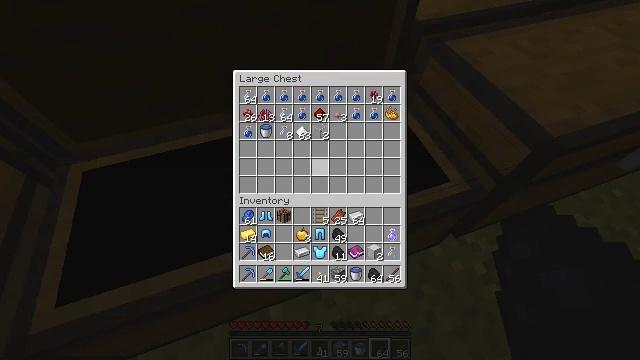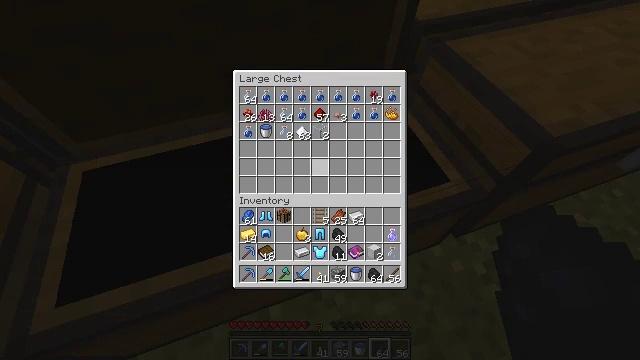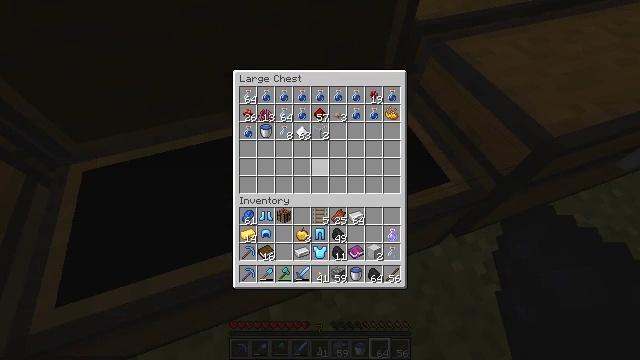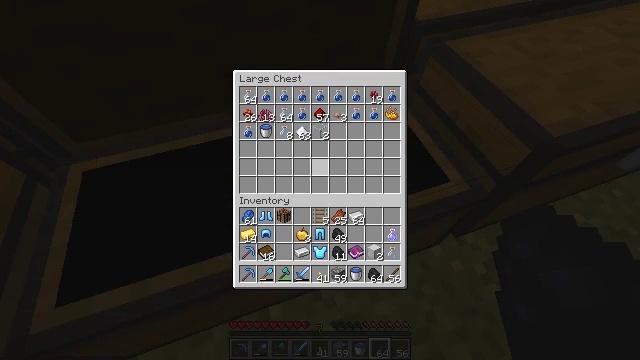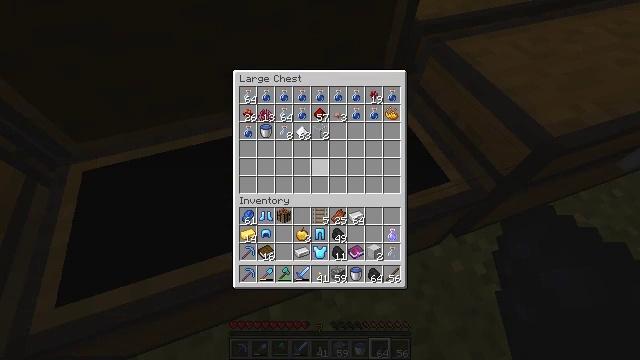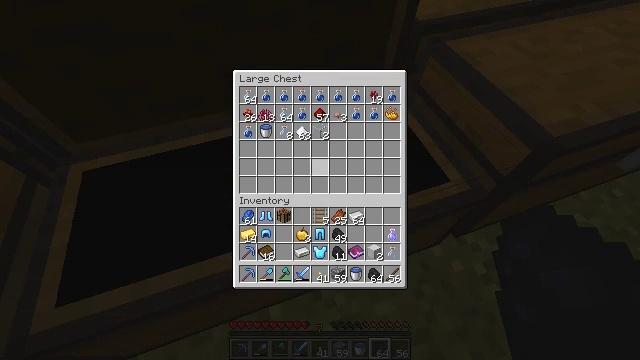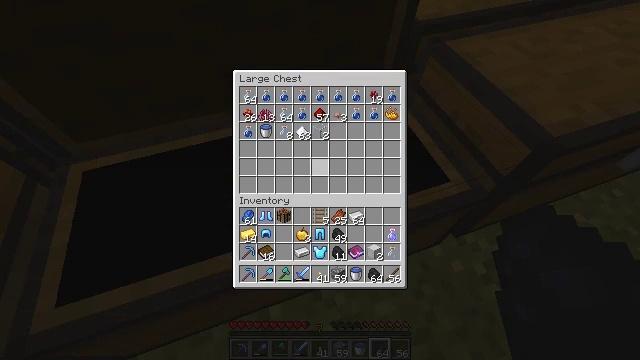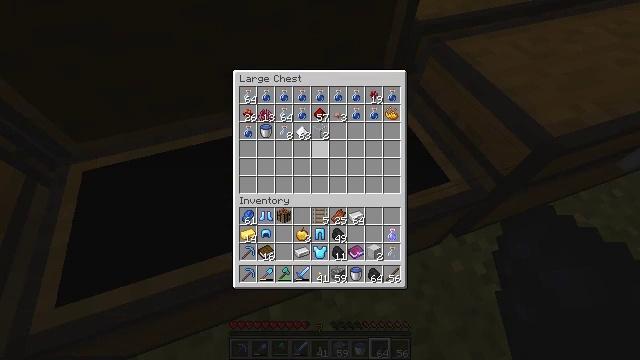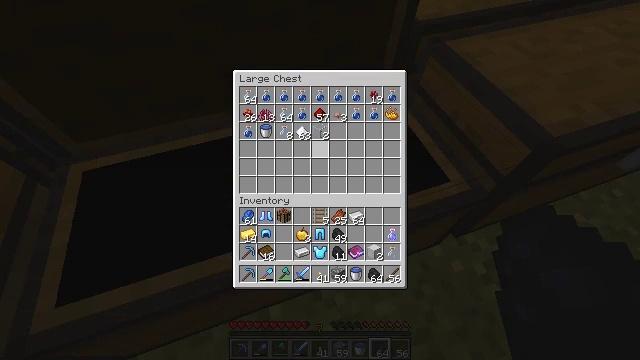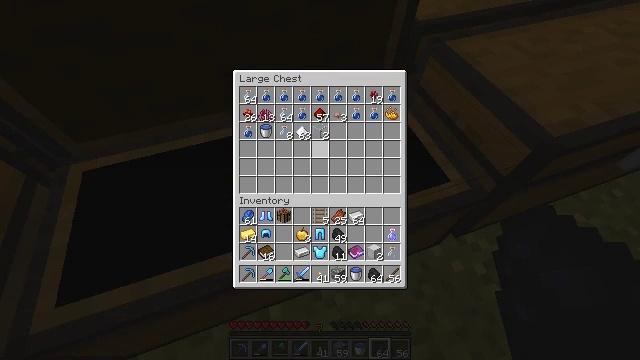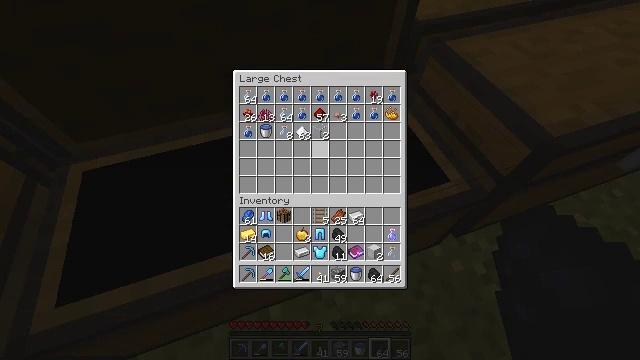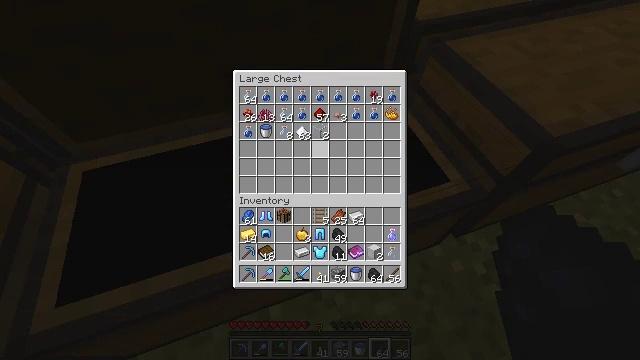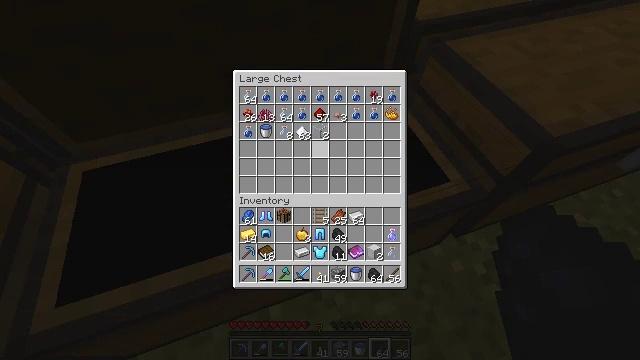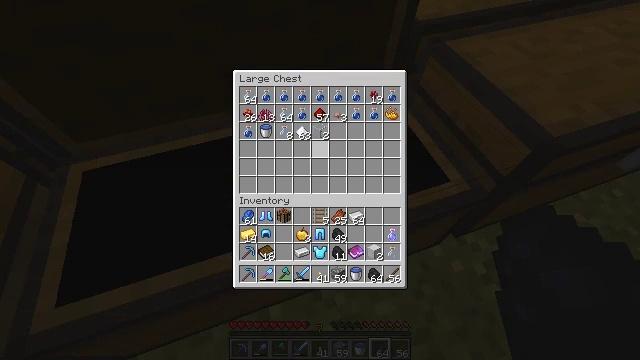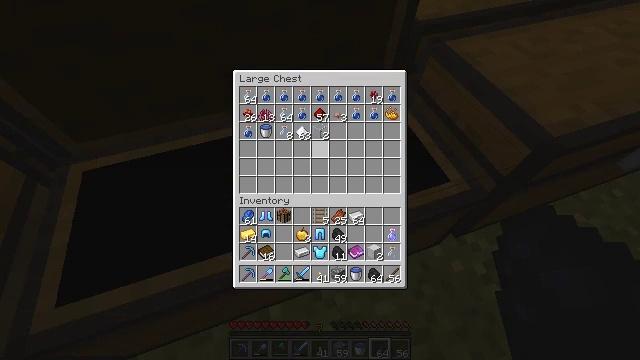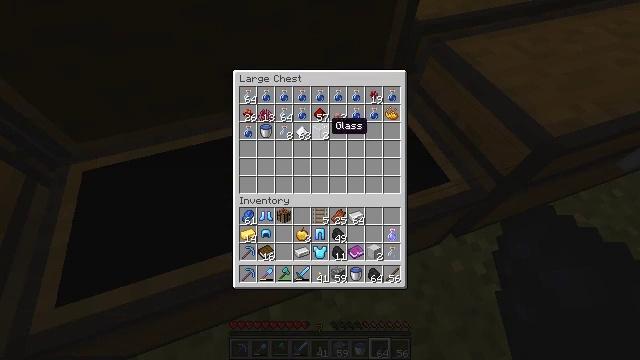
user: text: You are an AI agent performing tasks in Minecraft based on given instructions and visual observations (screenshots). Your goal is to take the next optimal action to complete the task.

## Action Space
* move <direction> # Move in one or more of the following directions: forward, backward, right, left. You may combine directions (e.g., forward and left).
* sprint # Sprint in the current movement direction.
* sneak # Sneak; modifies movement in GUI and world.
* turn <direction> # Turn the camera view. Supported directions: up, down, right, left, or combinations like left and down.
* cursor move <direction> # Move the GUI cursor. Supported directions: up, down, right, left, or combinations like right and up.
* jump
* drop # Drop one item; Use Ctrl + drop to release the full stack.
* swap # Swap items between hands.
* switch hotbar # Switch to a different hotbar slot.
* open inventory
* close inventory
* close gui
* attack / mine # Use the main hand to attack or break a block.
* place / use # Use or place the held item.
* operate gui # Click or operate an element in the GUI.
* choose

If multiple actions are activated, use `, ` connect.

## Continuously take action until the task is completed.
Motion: motion action
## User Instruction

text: Combine spider eye, brown mushroom, and sugar to craft a fermented spider eye.
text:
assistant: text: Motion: no_op
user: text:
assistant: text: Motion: no_op
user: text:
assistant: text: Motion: no_op
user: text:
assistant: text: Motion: no_op
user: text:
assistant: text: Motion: no_op
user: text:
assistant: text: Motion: no_op
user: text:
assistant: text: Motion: no_op
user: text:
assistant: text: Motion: no_op
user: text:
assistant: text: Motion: no_op
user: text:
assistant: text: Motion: no_op
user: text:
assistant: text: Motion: no_op
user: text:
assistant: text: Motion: no_op
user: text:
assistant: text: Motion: no_op
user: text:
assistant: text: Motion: cursor move up
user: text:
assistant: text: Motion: no_op
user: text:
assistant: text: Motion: no_op
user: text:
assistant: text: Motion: no_op
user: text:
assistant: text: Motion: no_op
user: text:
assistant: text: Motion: no_op
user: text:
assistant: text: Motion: no_op
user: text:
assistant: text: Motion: no_op
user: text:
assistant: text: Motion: no_op
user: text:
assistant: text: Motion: no_op
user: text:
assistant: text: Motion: no_op
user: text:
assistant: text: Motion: no_op
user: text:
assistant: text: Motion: no_op
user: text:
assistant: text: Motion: no_op
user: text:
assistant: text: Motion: no_op
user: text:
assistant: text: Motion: no_op
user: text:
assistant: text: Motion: no_op